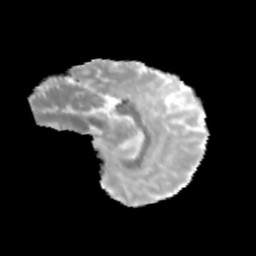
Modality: MD
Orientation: sagittal
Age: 9
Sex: male
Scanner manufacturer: siemens
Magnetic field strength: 3 T
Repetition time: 3.8 s
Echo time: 0.07 s